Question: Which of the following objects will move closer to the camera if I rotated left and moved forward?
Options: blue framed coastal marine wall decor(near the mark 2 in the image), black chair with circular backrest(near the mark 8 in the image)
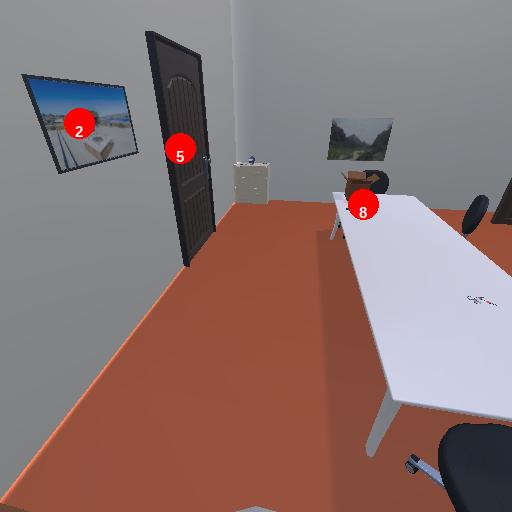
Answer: blue framed coastal marine wall decor(near the mark 2 in the image)